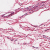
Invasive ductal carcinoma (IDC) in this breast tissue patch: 0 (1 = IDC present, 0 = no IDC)